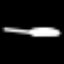
Label: leaf